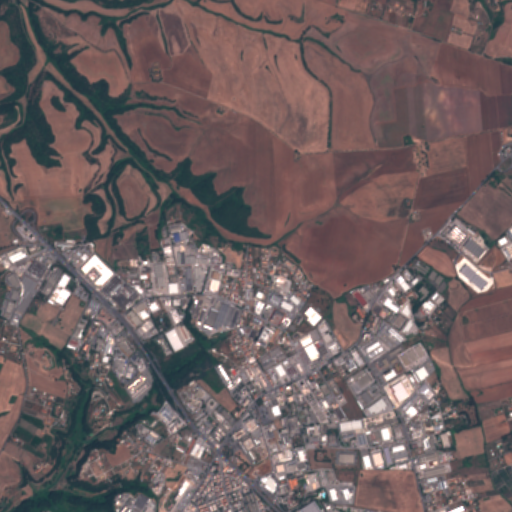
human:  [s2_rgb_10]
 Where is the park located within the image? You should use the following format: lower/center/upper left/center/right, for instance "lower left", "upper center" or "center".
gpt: There is no park in the image.